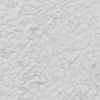
Atmospheric dust classification: not_dusty